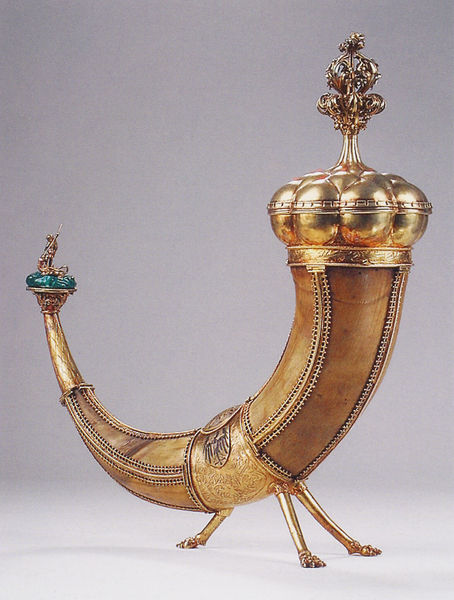
Titel: Horn von Sigismund
Institution: Esztergom, Föszékesegyházi Kincstár
Schlagwörter: adler, baum, blau, mann, wasser, frau, schmuck, schwarz, türkis, rose, tier, ornament, trinken, stehen, stein, füllhorn, horn, trinkhorn, figur, gold, kelch, stehend, drei, krone, renaissance, skulptur, beine, füße, fischer, blue, crown, feathers, lanze, ornate, green, three, dekor, ornamente, verzierung, metall, bronze, edel, naht, deckel, vergoldet, insignie, intarsien, seefahrt, wappen, feather, leder, feet, metal, stand, golden, pokal, dreibein, shadow, gegenstand, objekt, punziert, eagle, dreifuß, drache, photo, sculpture, wertvoll, azur, elfenbein, elefant, eier, ancient, leaves, kunststück, foot, crest, legs, jagdhorn, chinese, kultur, brass, brone, punzen, goldschmiedearbeit, punzierung, jade, schmieden, carving, seams, eastern, drink, leg, copper, wapper, engraved, aqua, blow, jewel, center, middle, horm, wealth, etch, mongolian, centered, curved, lid, teal, ornage, tripod, imperial, goldleaf, aar, figurine, mounted, polished, aufsteller, plated, etchings, emerald, 1300s, smaragd, etched, füßre, 1300, jeweled, malachite, goldwork, embelished, beaded